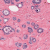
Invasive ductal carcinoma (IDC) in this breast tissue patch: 0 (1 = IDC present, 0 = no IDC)